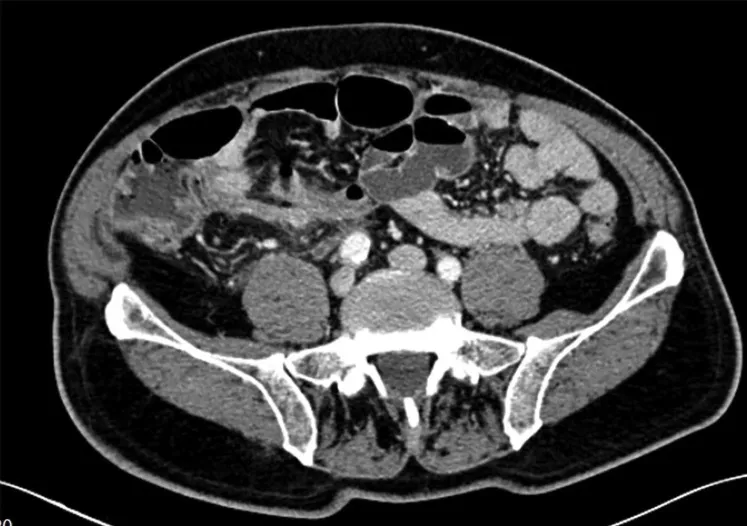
Abdominal CT scan showing acute appendicitis.
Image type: radiology (ct)